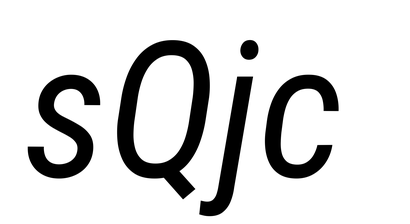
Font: Roboto-Italic_Condensed_Italic